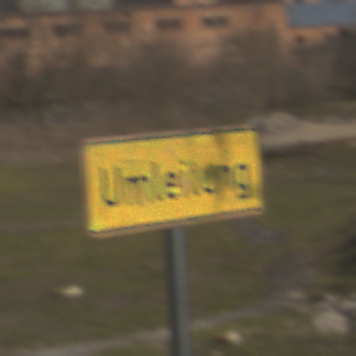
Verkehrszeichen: Umleitungsankuendigung
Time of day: MorningAfternoon
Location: Outdoor (Nature)
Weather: PartlyCloudy
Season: NotSpecified
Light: Natural